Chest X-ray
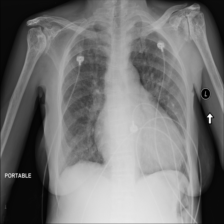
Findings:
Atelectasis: negative
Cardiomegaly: positive
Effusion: negative
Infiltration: negative
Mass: negative
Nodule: negative
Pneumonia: negative
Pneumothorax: negative
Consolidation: negative
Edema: negative
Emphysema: negative
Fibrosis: negative
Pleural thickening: negative
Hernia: negative